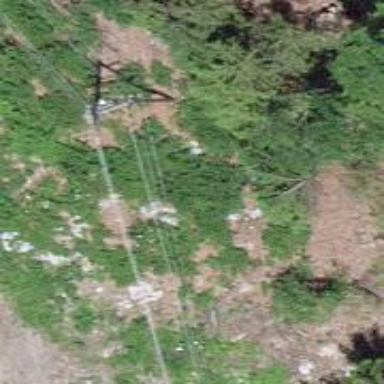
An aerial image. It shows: Power pole.